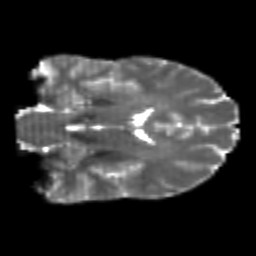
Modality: T2w
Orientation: coronal
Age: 24
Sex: male
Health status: healthy
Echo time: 0.074 s